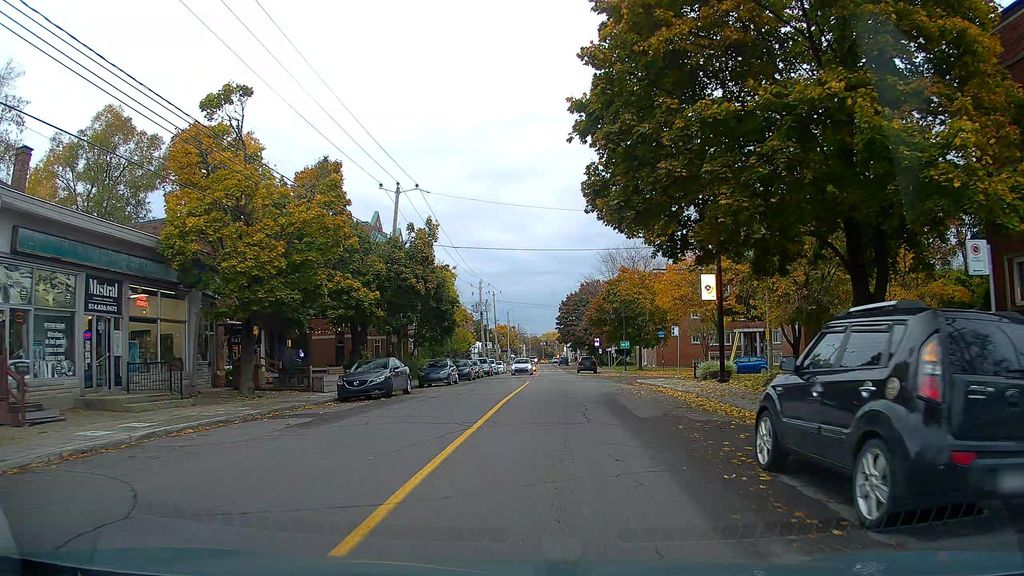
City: montreal